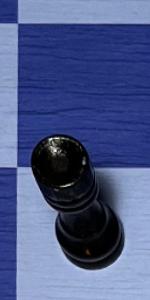
Label: Rook_Black